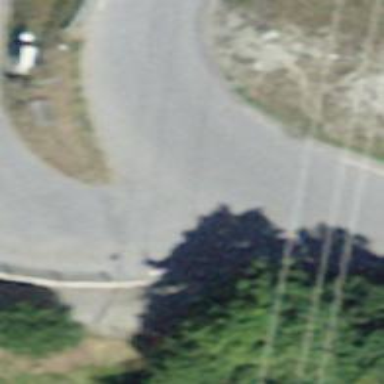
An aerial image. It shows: Bus stop along the road.